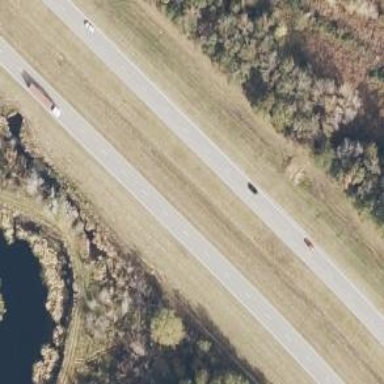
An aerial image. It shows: Expressway with asphalt surface classified as trunk highway.